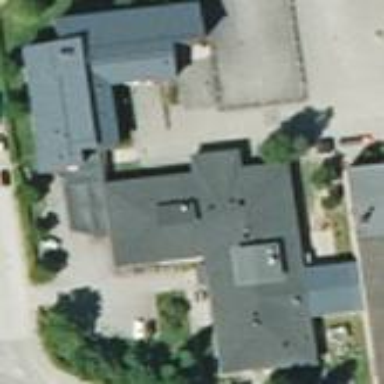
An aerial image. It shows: School building or complex.